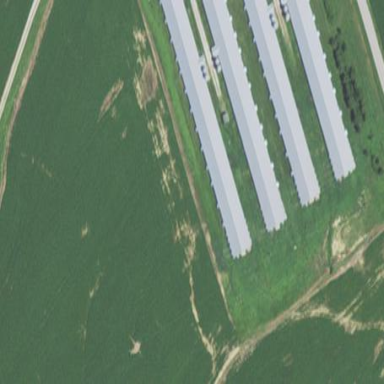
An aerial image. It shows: Farm auxiliary building.